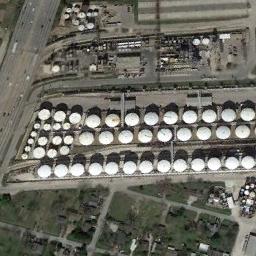
Label: storage tanks